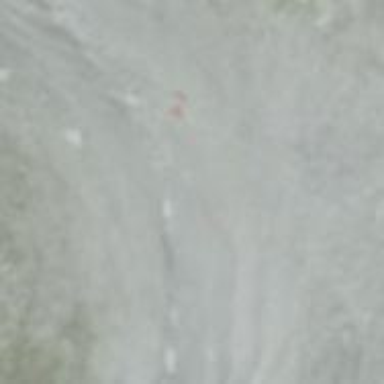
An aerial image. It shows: Gravel track used for downhill skiing. It has intermediate difficulty level and is classified as grade2 tracktype.